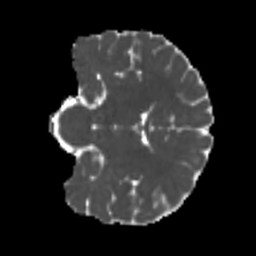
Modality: MD
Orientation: coronal
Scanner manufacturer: siemens
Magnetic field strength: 3 T
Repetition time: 4 s
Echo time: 0.0594 s